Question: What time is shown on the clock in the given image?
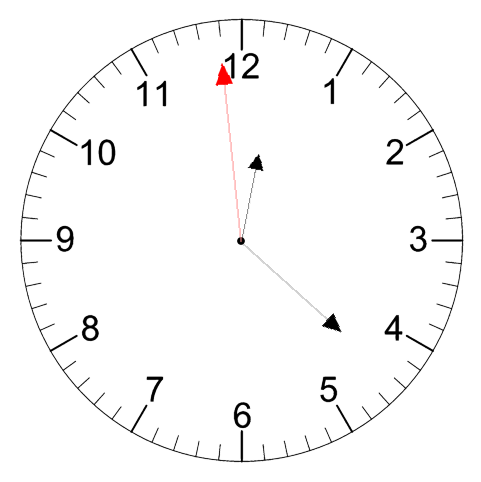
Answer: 12:21:59